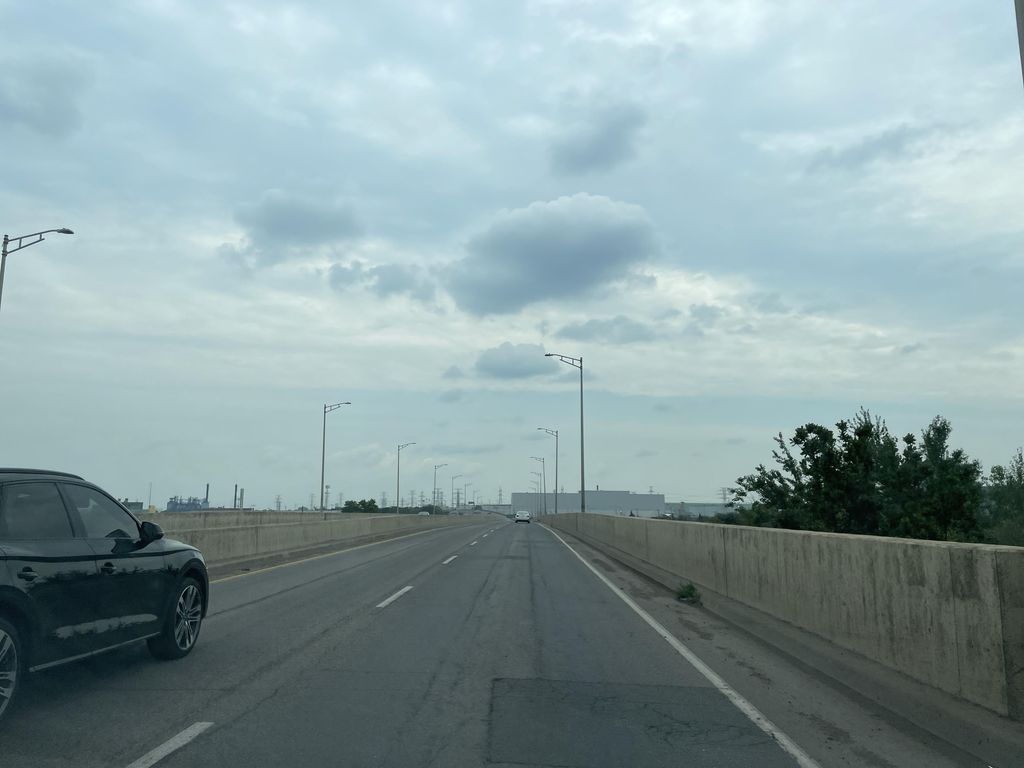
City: hamilton